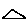
Label: triangle